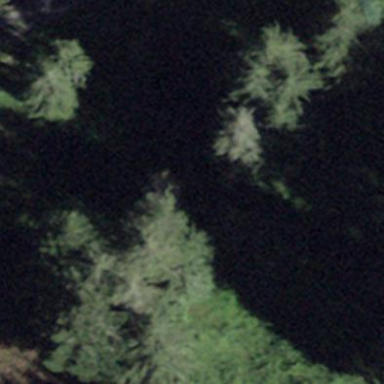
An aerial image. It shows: Forest area.